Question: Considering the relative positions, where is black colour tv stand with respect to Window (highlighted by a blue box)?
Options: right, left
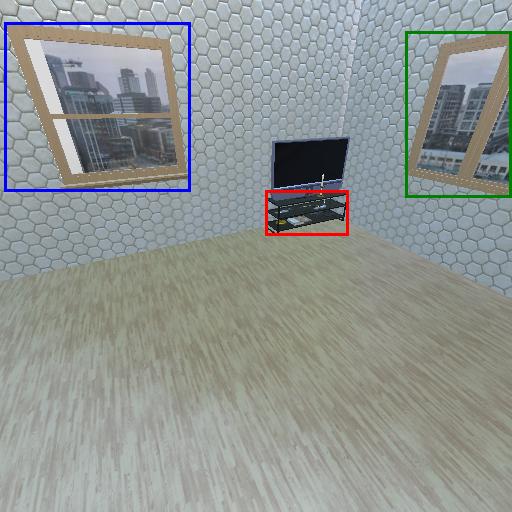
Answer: right